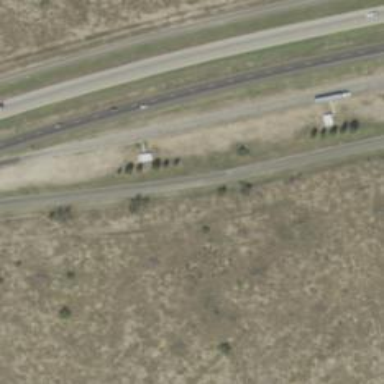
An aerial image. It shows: Tertiary road with frontage road along it.